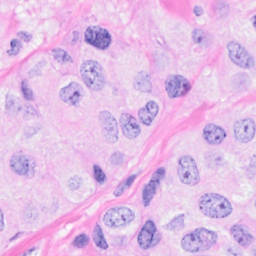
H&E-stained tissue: Breast